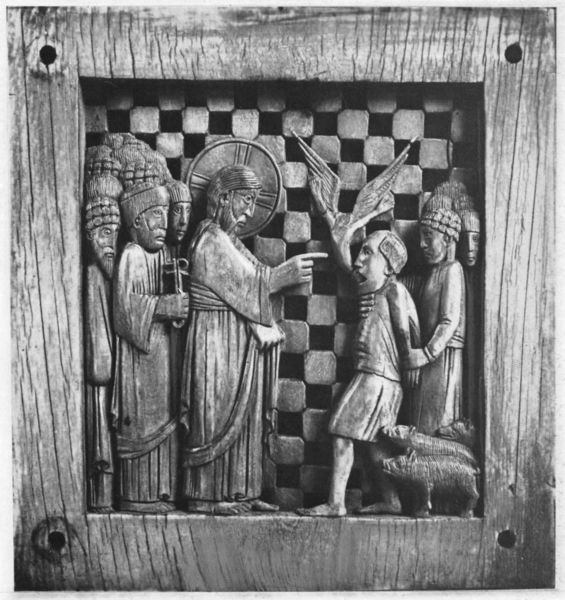
Titel: Heilung der Blutflüssigen (vom Magdeburger Antependium)
Institution: Darmstadt, Hessisches Landesmuseum
Schlagwörter: flügel, holz, männer, tiere, schachbrett, bibel, rahmen, bild, kirche, engel, relief, risse, schweine, detail, löcher, schnitzerei, christus, kranker, schlüssel, jünger, heilung, hirte, glorie, besessener, psychisch